Question: I have a Jquery UI datepicker like this.

I can only select month and year from the datepicker.
code:
'''
$('#datepicker').datepicker({
changeMonth: true,
changeYear: true,
showButtonPanel: true,
dateFormat: 'M yy',
maxDate: '0',
onClose: function() {
var iMonth = $("#ui-datepicker-div .ui-datepicker-month :selected").val();
var iYear = $("#ui-datepicker-div .ui-datepicker-year :selected").val();
$(this).datepicker('setDate', new Date(iYear, iMonth, 1));
},
beforeShow: function(input, inst) {
$(inst.dpDiv).addClass('calendar-off');
}
});
'''
If I set 'maxDate: '0'' the maximum month and year I can select is the current month and current year.
I want to set the maximum month and year using jquery.
For a normal datepicker with date,month,year, first I remove this 'maxDate: '0''code and I used the following code to set the maximum date
'''
var maximumDate = '07-15-2013';
$("#datepicker" ).datepicker( "option", "maxDate", maximumDate);
'''
How can i set the maximum date in month and year picker?
The above code is not working in this case.Please give me your suggestions.
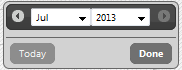
Answer: Tried the following code.It works fine for me.
'''
var date = new Date("2013-07-15");
var currentMonth = date.getMonth();
var currentDate = date.getDate();
var currentYear = date.getFullYear();
$("#datepicker" ).datepicker( "option", "maxDate", new Date(currentYear, currentMonth, currentDate));
'''
Example fiddle I created:<URL>